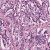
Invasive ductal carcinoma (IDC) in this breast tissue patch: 1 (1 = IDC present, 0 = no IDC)